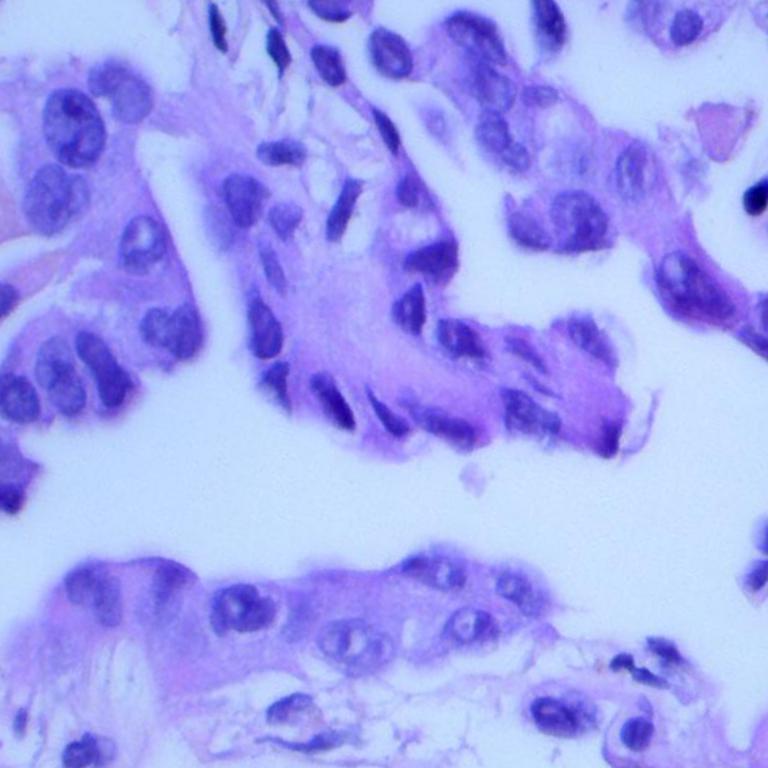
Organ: lung
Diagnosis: adenocarcinomas